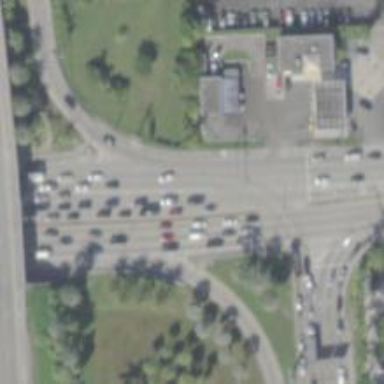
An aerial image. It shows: Primary highway with separate asphalt sidewalks.